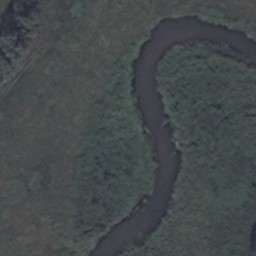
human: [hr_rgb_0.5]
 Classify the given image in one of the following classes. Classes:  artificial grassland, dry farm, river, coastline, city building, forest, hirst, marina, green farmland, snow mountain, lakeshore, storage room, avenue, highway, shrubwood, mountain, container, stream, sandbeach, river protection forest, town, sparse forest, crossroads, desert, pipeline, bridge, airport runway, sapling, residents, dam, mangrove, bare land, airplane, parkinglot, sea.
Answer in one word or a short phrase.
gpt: river